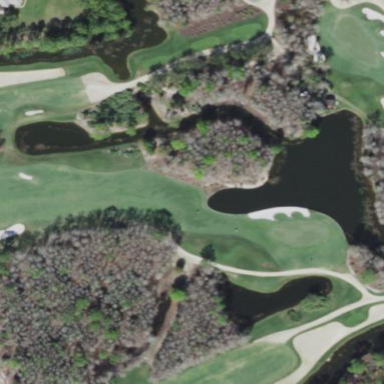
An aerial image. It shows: Scenic view of water hazard on golf course. The natural water feature adds beauty to the landscape.